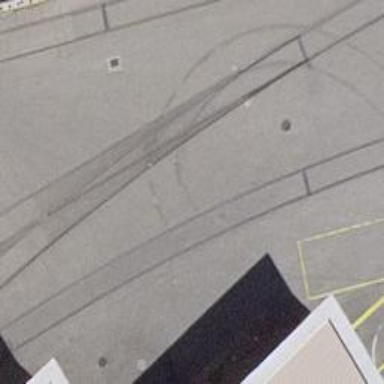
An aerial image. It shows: Single-track railway spur.